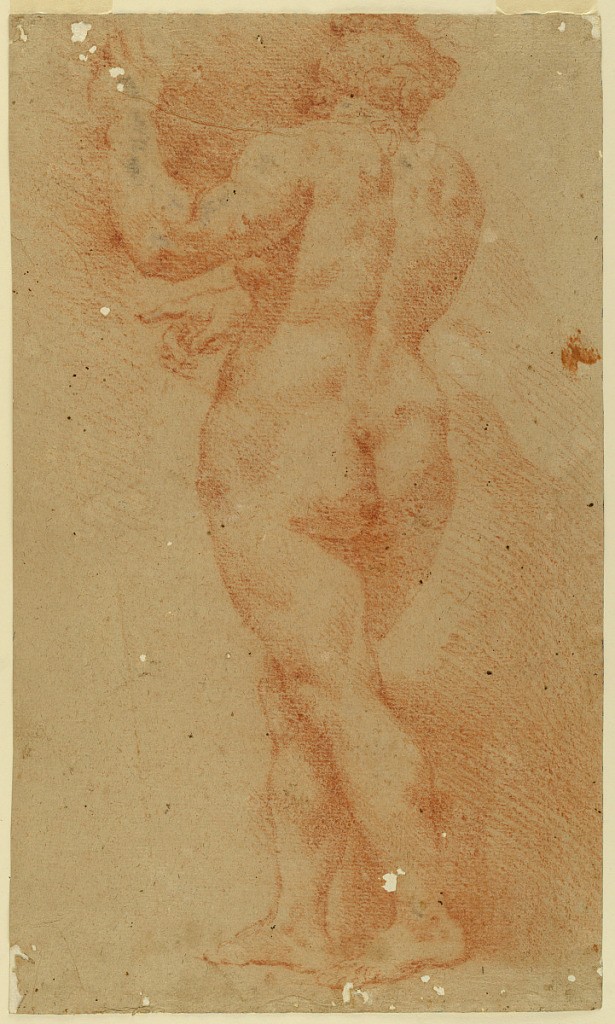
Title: Counterproof Study of a Nude Woman
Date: early 17th century
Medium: Red crayon on rough brown paper
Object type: Drawing
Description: Nude woman depicted from the rear with her left arm raised and her right forefinger pointing towards the left of the drawing.  Left leg is crossed behind the right, putting it in the foreground.